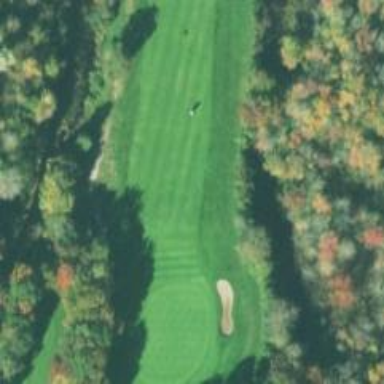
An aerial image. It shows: View of golf hole.